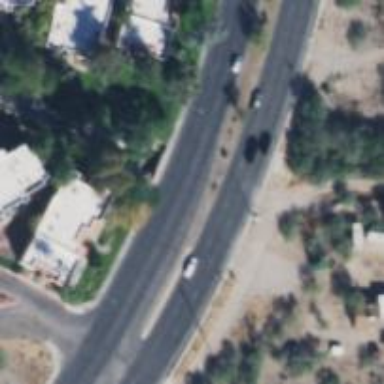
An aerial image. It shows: Secondary road.